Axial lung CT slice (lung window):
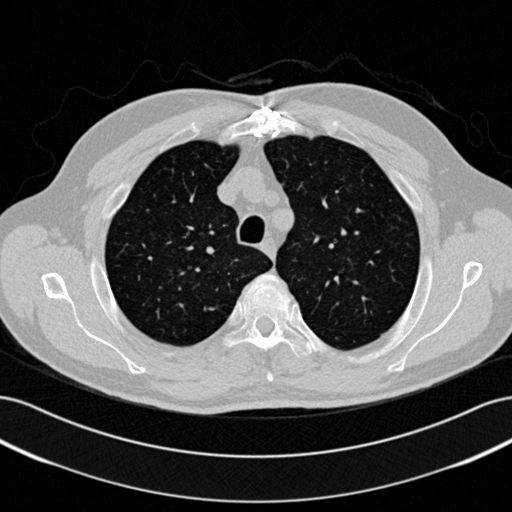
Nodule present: no